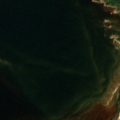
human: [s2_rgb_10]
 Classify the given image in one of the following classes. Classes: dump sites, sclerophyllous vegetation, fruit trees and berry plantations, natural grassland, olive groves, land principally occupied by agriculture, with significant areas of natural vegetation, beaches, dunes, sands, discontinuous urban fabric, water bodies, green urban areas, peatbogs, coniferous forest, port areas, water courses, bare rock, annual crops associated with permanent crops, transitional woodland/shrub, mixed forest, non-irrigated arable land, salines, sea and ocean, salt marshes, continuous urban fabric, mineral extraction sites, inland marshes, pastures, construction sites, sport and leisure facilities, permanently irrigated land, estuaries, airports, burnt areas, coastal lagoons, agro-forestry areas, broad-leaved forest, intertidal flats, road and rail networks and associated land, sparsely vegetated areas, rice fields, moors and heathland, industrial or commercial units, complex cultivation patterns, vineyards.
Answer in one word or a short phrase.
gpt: land principally occupied by agriculture, with significant areas of natural vegetation, broad-leaved forest, mixed forest, sea and ocean